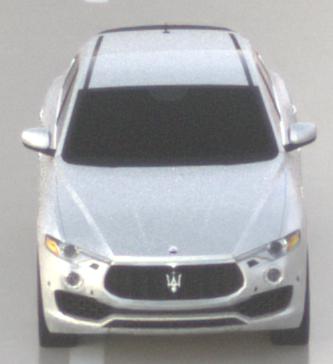
Make: Maserati
Model: Levante GT Hybrid
Detailed model: Levante
Model produced from: 2021/07
Model produced until: 2022/10
Doors: 4
Color: white
Road condition: wet road
Daytime: sunrise or sunset
Contrast: low contrast